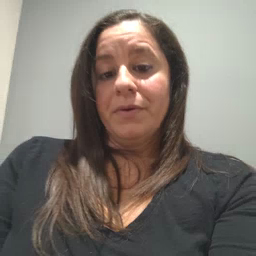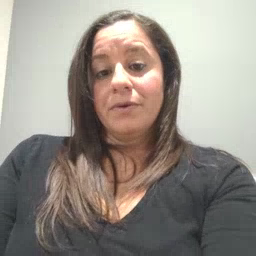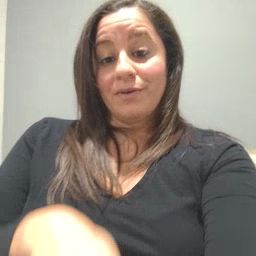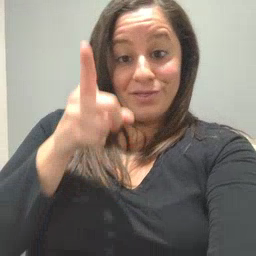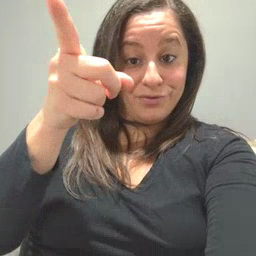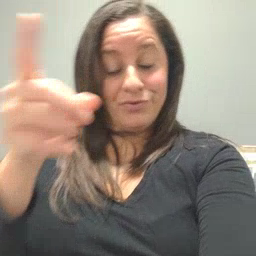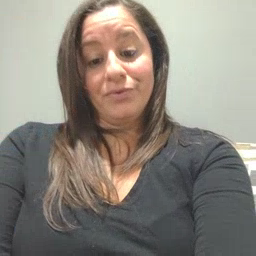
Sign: there